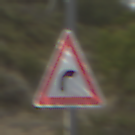
Verkehrszeichen: KurveRechts
Umgebung: Outdoor, Nature
Tageszeit: Midday
Wetter: Overcast
Licht: Natural
Jahreszeit: NotSpecified
Kontrast: LowContrast